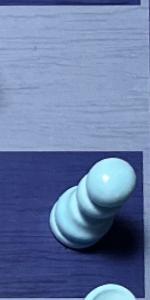
Label: Pawn_White